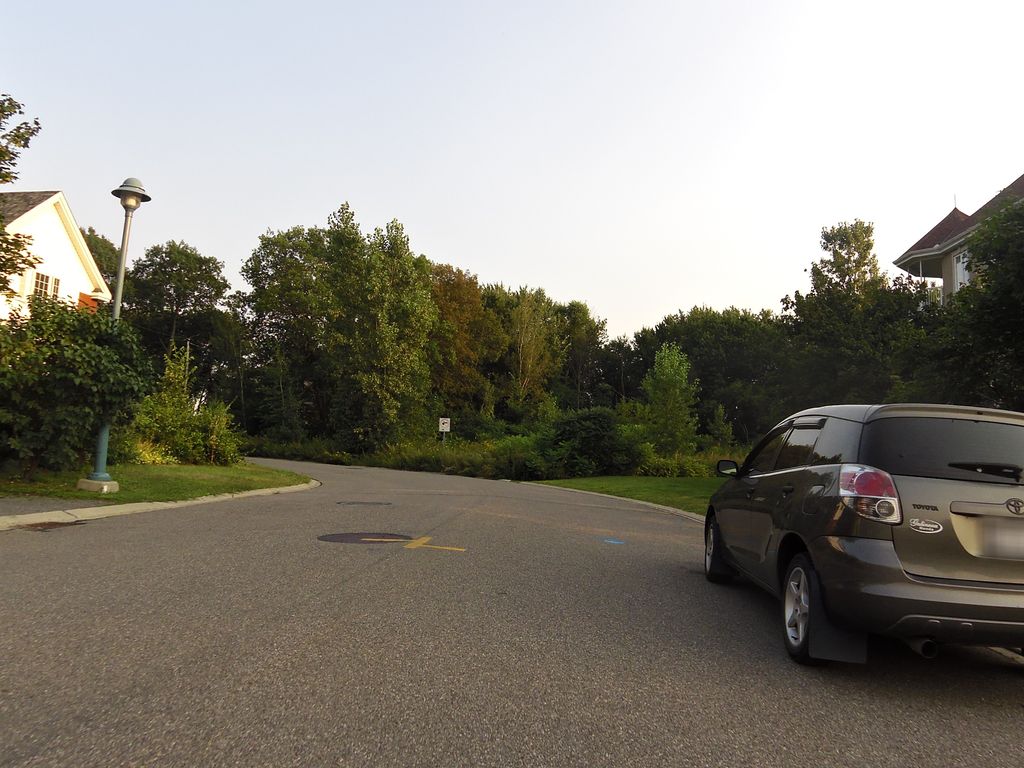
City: ottawa-gatineau